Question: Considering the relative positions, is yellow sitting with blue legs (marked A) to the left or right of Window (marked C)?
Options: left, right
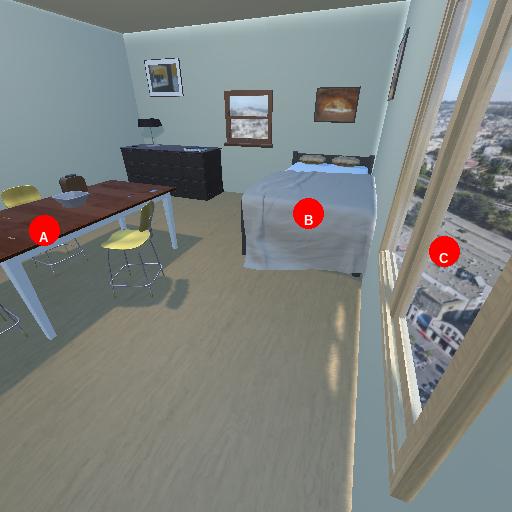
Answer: left